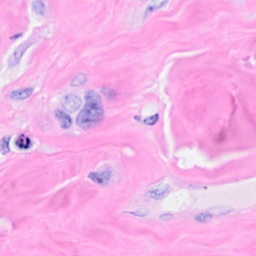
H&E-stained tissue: Breast